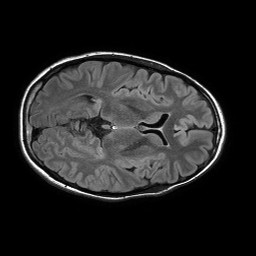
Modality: FLAIR
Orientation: axial
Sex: female
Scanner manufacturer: philips
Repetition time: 11 s
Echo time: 0.125 s